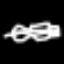
Label: octagon